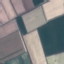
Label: AnnualCrop